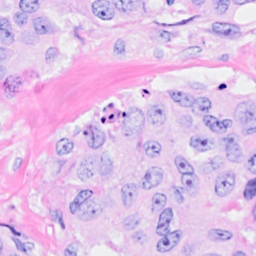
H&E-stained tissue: Breast